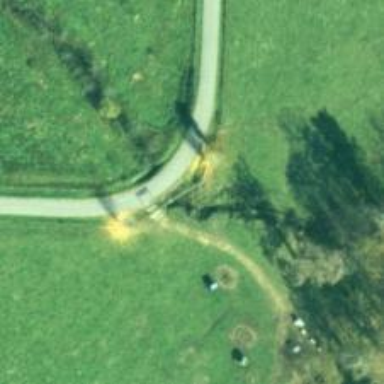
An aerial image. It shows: Culvert tunnel.